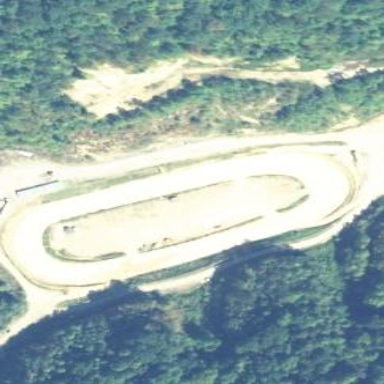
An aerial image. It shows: Motor racing track with unpaved surface.